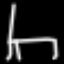
Label: chair